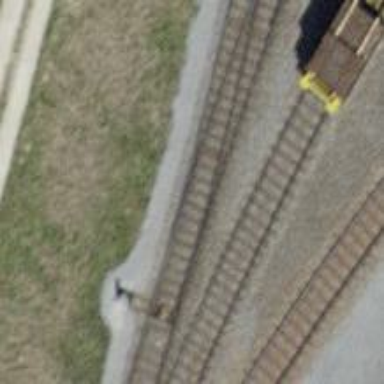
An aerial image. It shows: Railway switch.